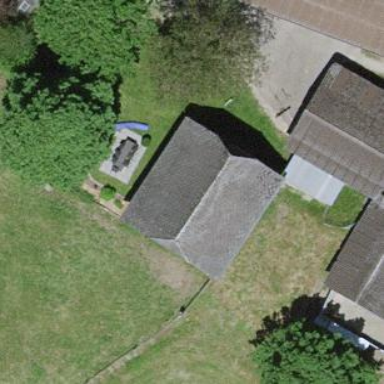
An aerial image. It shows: Rural barn.